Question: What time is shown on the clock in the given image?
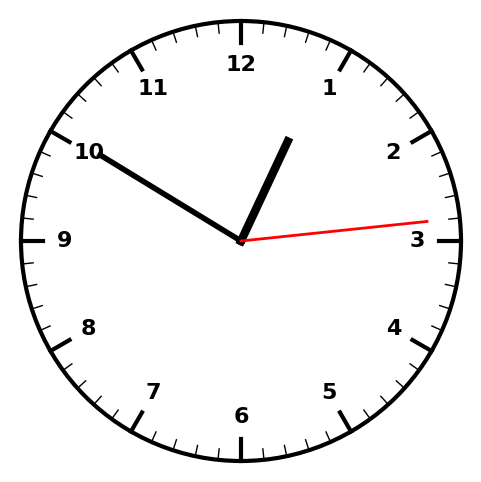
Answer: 12:50:14